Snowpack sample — Buffalo Mountain, Silverthorne, Colorado, USA (2/22/26, 2:02 PM MST)
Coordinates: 39.622, -106.113
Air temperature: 33 °F
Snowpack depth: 63 cm
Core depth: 50 cm
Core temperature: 28.4 °F
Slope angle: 11°, slope face: 116°
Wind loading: low
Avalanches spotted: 0
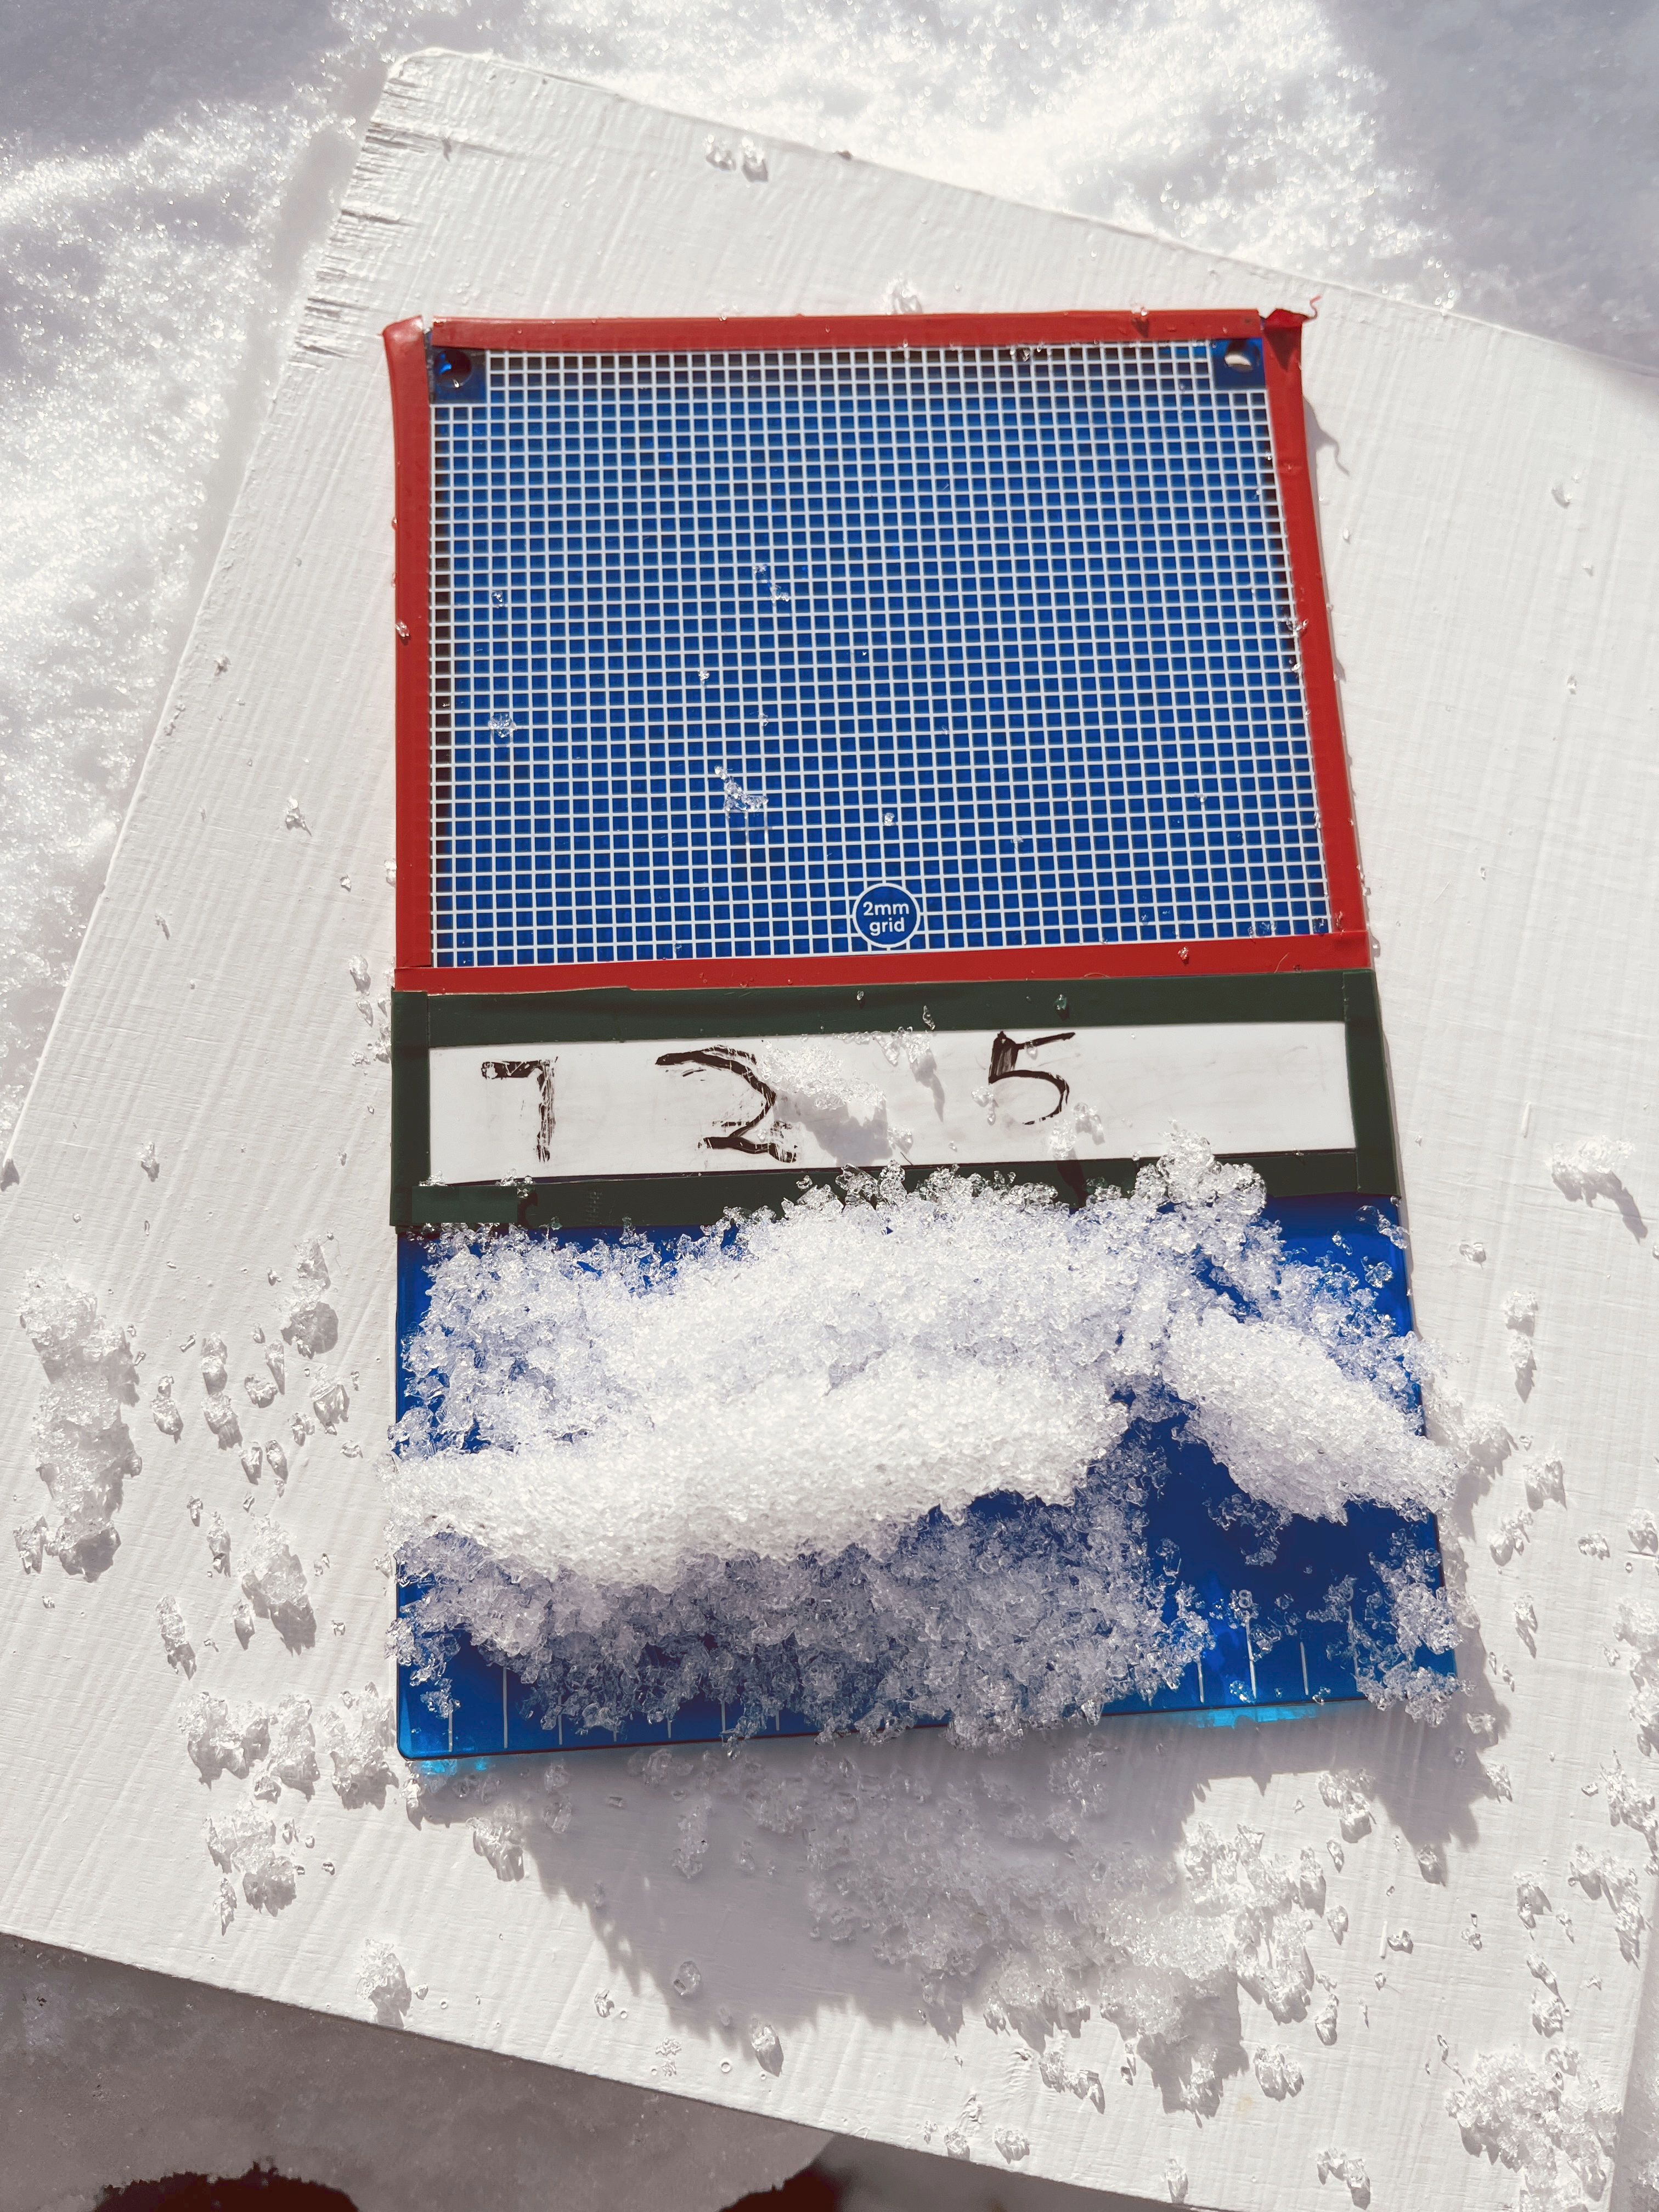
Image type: crystal_card
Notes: In a firebreak similar to site 1, minimal wind loading with no spotted avalanches (not many faces in view though)